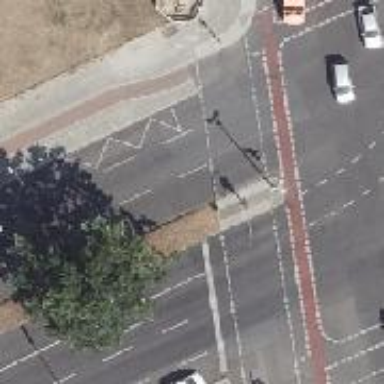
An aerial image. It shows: Footway that serves as traffic island.